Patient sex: M
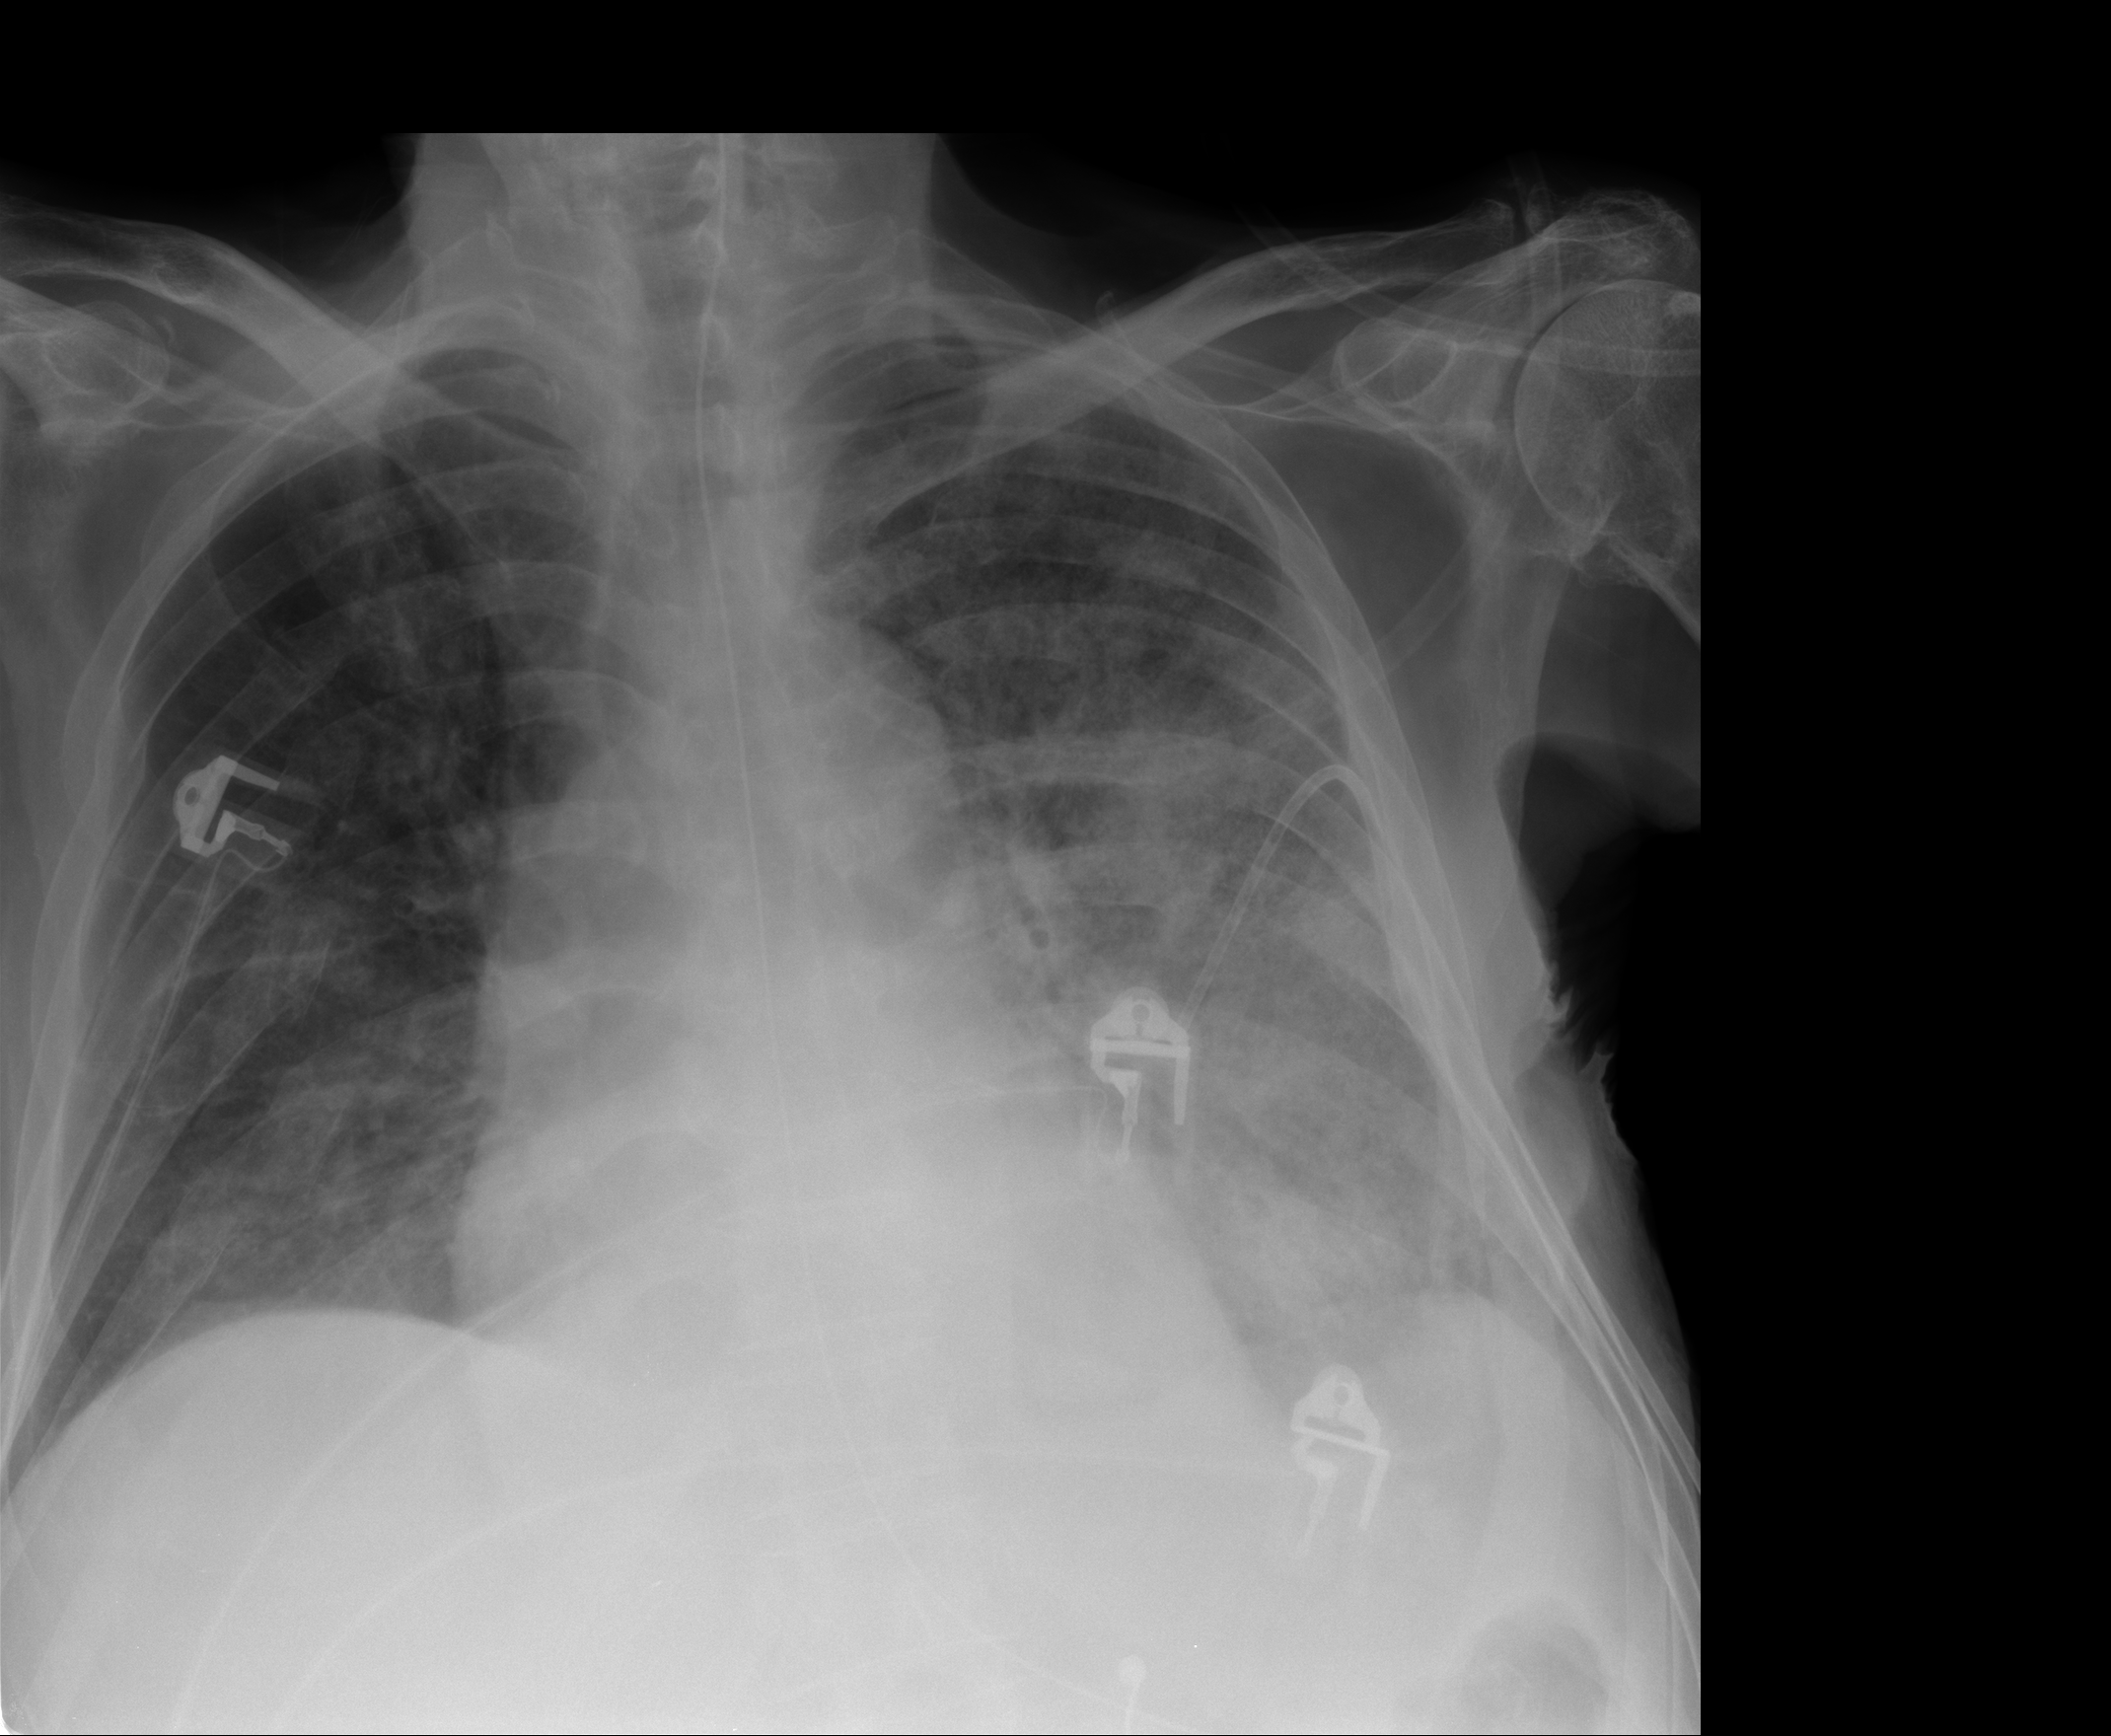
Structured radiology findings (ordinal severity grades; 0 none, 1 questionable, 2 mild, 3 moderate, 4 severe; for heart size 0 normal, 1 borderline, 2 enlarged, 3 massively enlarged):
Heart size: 0
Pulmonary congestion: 1
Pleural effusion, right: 0
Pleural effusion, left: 2
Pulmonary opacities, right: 2
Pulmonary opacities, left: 3
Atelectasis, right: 2
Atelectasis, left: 3